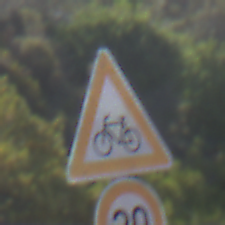
Verkehrszeichen: RadverkehrRechts
Zusatzzeichen unten: Geschwindigkeit30
Umgebung: Outdoor, Nature
Tageszeit: MorningAfternoon
Wetter: Clear
Licht: Natural
Jahreszeit: NotSpecified
Kontrast: HighContrast